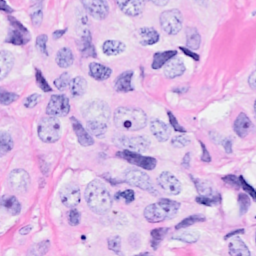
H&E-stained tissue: Breast